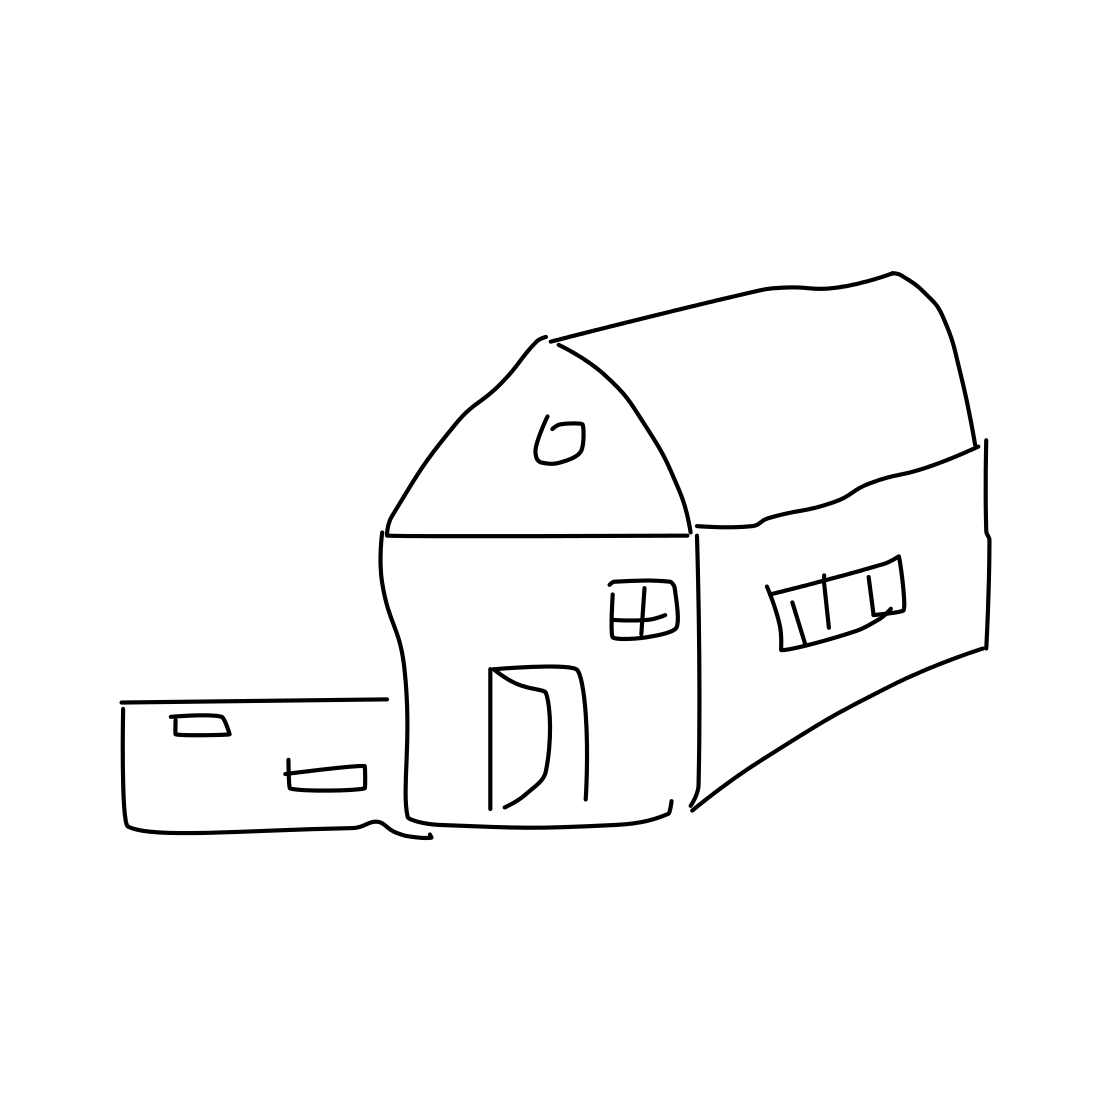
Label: house